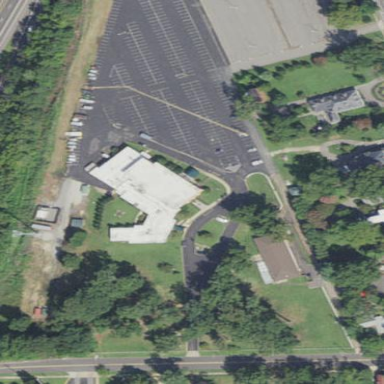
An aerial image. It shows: Building that serves as place of worship.